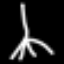
Label: The Eiffel Tower